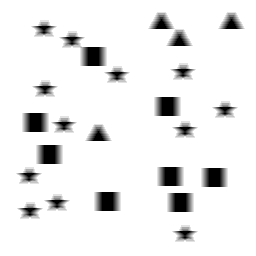
Squares: 8
Triangles: 4
Stars: 12
Total shapes: 24